Question: Does anyone have an idea how to convert this picture frame

into css 'box-shadow'?
If anyone has some ideas please tell me :)
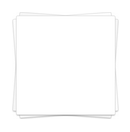
Answer: Position absolute inside a container div.
Apply CSS3 2D Transforms
'''
<div class="container">
<div class="box1"></div>
<div class="box2"></div>
<div class="box3"></div>
</div>
.container{
width: 200px;
height: 200px;
}
.box1, .box2, .box3{
border: 1px solid #333;
height: 150px;
width: 150px;
position: absolute;
top: 10;
left: 10;
}
.box1{
transform:rotate(5deg);
-ms-transform:rotate(5deg); /* IE 9 */
-webkit-transform:rotate(5deg); /* Opera, Chrome, and Safari */
}
.box2{
transform:rotate(-5deg);
-ms-transform:rotate(-5deg); /* IE 9 */
-webkit-transform:rotate(-5deg); /* Opera, Chrome, and Safari */
}
.box3{
background-color: white;
}
'''
<URL>
Updated JSfiddle with dropshadow:
<URL>
This is an overdue edit but I've been going over the answers that I've given to see how much I've progressed as a developer.
If you look at the above JSFiddle with drop shadow in Chrome you'll notice the jagged edges.
Added:
'''
/* Added to remove jagged edges */
.container *{
-webkit-backface-visibility: hidden;
}
'''
See working example:
<URL>